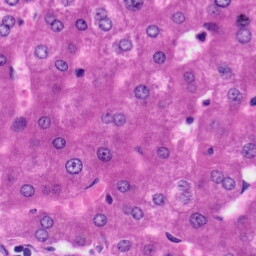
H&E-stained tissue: Liver